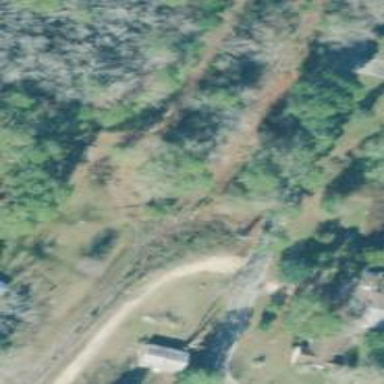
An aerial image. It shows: Disused railway.